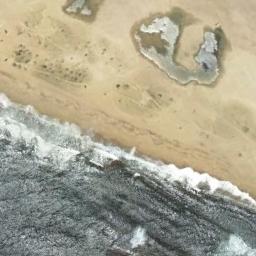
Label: beach